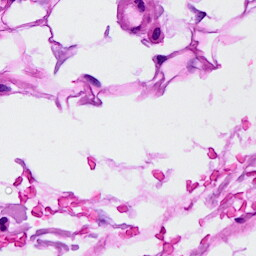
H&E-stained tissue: Breast